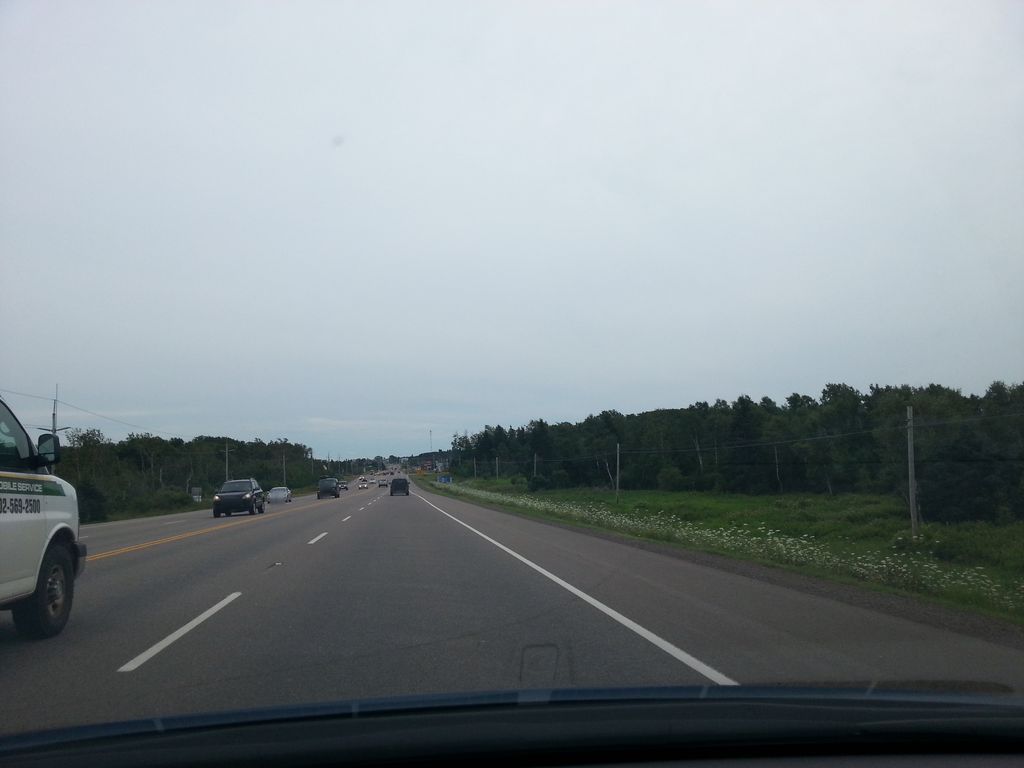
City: charlottetown